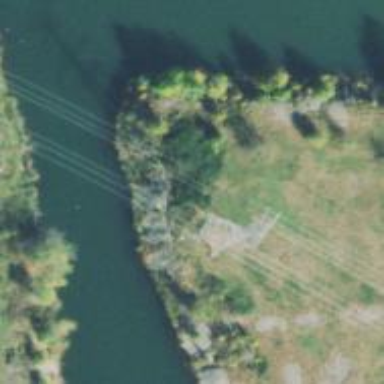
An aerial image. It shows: Lattice structure tower used for power distribution.